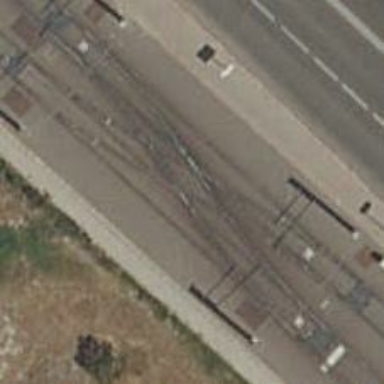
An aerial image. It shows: Railway crossing.